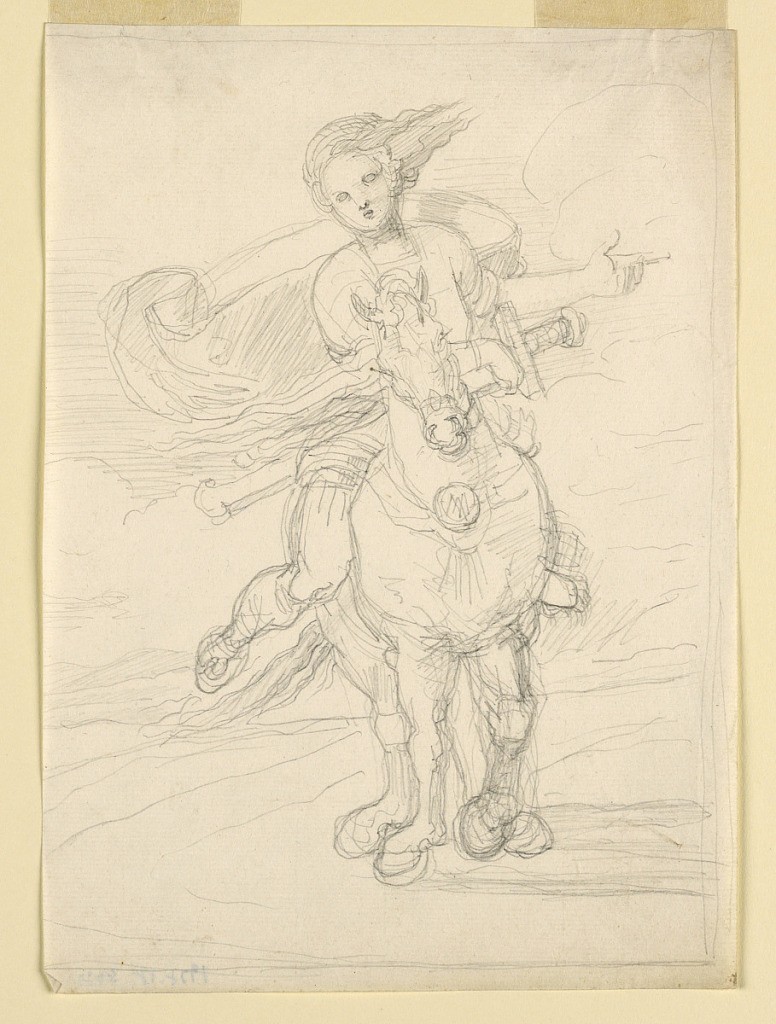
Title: Am Armored Woman on Horseback
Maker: Fortunato Duranti, Italian, 1787 - 1863
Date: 1820–1850
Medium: Graphite on paper
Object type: Drawing
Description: Riding through the country. Seen from the front. Her hair is blowing toward right, her overcoat toward left. Her left hand points to the right, her right supports the sword placed across the neck of the horse. Framing graphite line, except at left. Parts of outline are deeply impressed.